Interaction volume radius: 10 \u00c5
Interaction volume height: 25 \u00c5
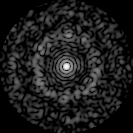
Disorder parameter: 0.8078